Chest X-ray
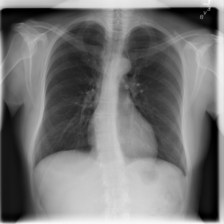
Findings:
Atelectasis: negative
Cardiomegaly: negative
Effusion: negative
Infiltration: positive
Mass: negative
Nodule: negative
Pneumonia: negative
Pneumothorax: negative
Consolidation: negative
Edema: negative
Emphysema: negative
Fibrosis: negative
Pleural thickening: negative
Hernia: negative